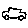
Label: car